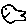
Label: fish